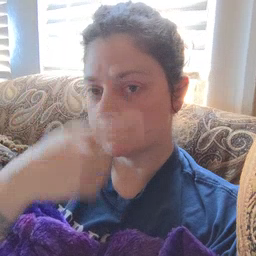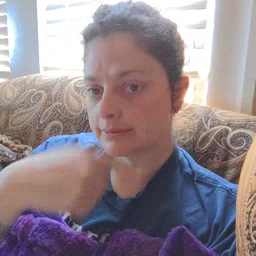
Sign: face